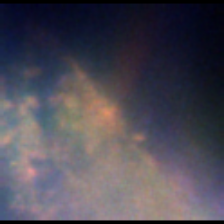
Taxon: Unknown_detritus
Group: Unknown